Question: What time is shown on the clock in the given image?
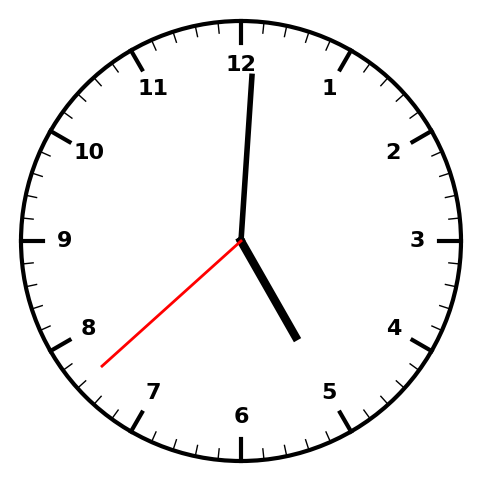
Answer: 05:00:38